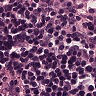
Metastatic tissue present: no